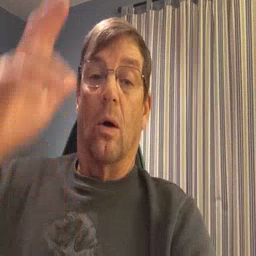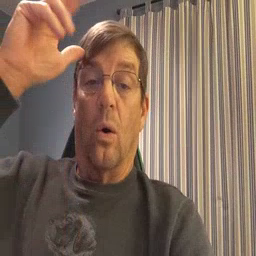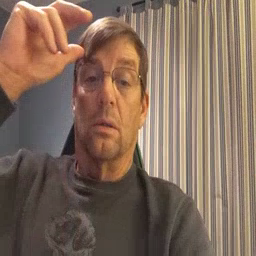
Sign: horse